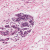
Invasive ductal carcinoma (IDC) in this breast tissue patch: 0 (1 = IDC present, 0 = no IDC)